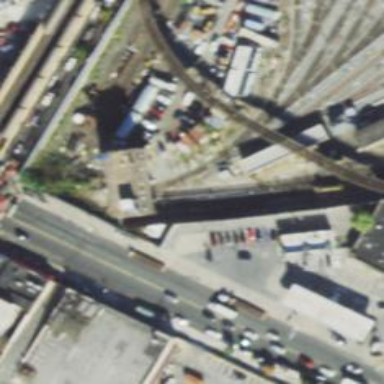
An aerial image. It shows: Electrified rail passing through service yard.